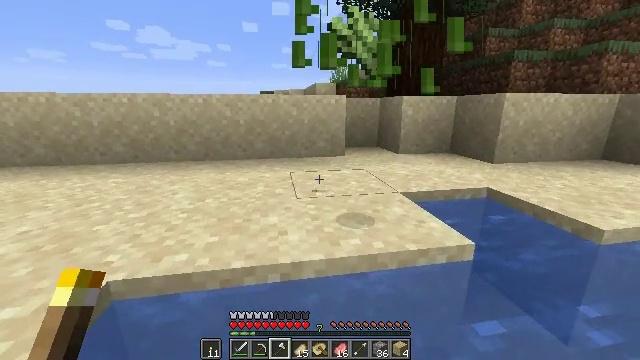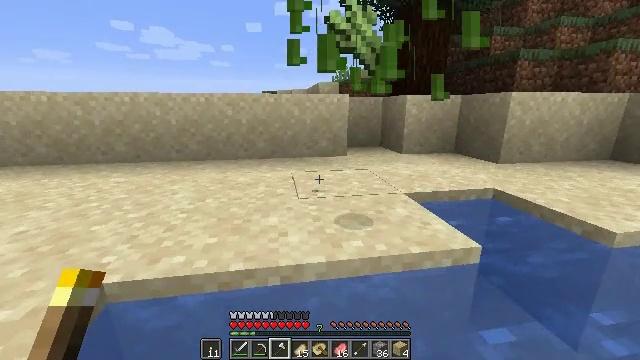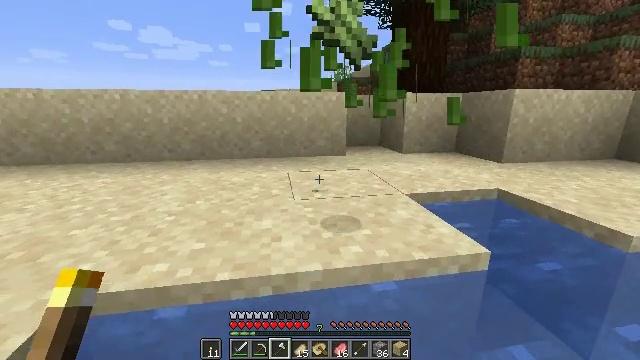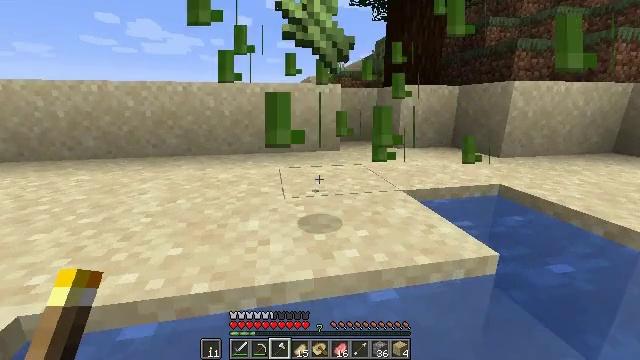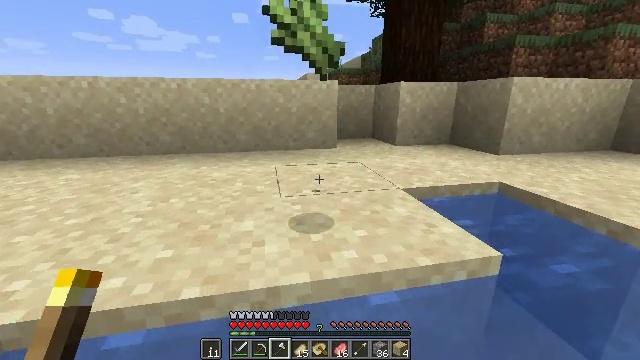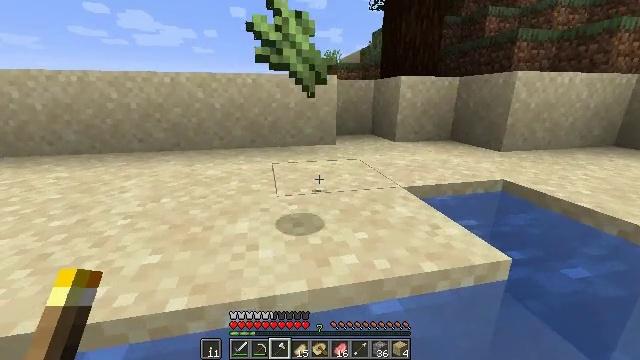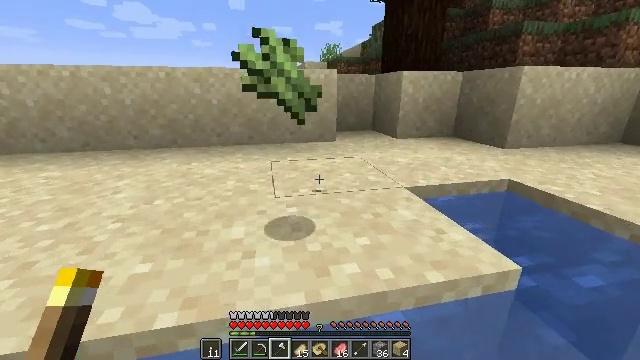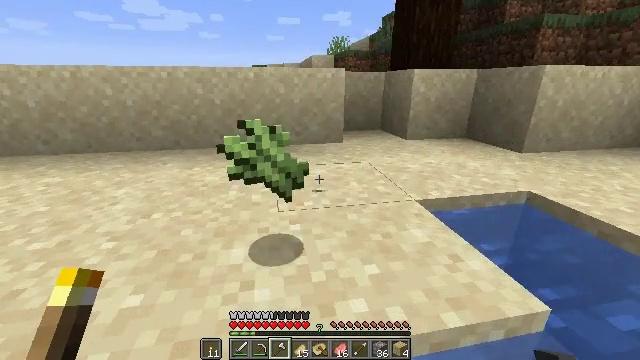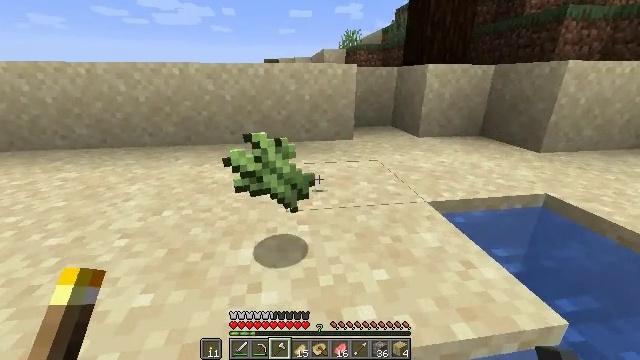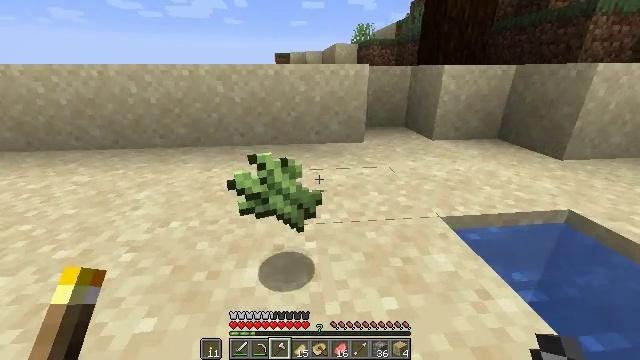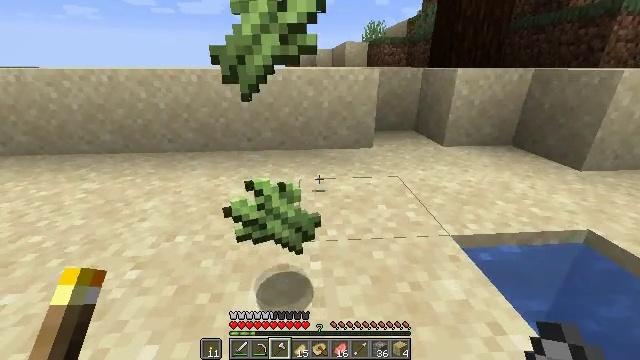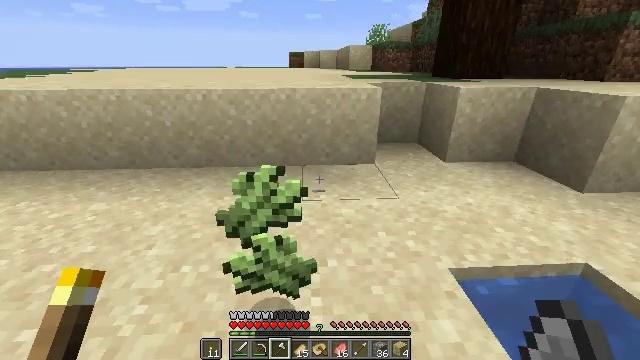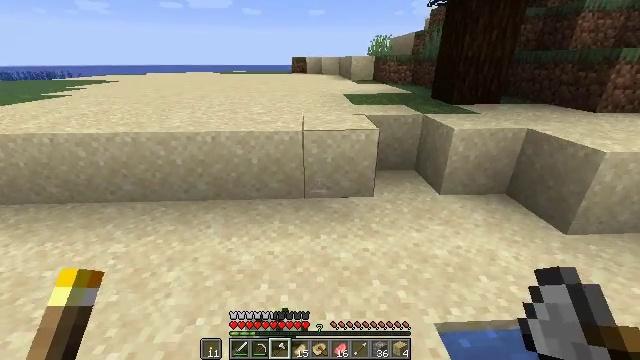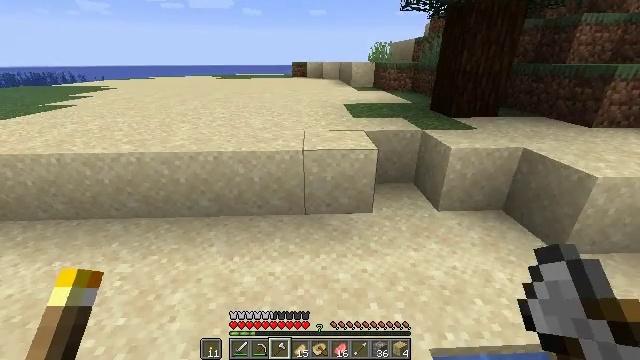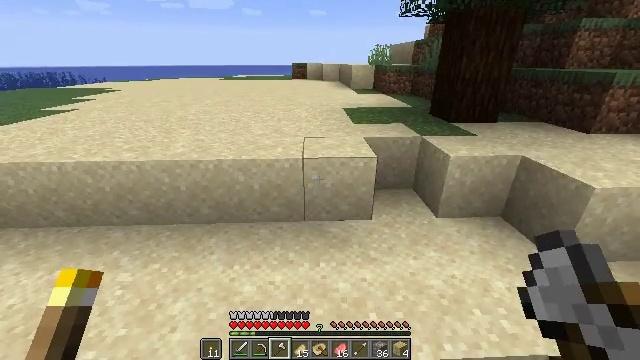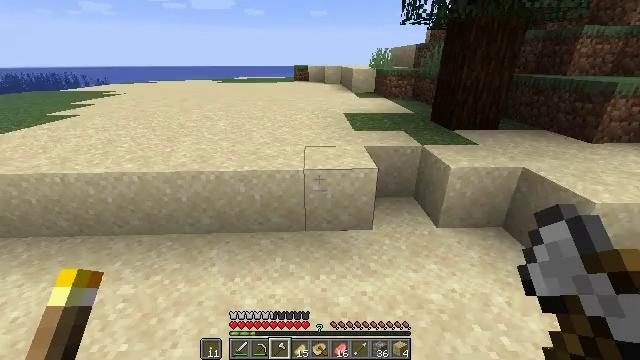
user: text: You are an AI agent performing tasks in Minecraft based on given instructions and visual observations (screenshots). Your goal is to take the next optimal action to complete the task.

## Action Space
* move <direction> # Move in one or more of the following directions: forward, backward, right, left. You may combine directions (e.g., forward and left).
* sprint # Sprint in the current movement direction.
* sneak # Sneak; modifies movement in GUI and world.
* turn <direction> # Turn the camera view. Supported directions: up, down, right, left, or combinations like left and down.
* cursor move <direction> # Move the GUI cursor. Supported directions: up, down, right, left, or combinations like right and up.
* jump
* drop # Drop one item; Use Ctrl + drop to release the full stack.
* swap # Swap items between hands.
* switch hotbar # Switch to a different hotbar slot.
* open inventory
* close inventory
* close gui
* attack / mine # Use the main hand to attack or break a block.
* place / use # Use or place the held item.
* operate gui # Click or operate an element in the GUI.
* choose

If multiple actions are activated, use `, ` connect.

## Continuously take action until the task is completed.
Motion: motion action
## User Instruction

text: Cut down the sugar cane stalks.
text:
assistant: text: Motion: move forward
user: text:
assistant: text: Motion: move forward
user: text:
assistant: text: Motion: move forward, turn right
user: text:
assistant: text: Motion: move forward
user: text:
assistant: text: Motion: move forward, jump
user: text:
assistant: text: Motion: move forward, turn down, jump
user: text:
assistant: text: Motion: move forward, turn left and down, jump
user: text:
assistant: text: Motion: move forward, turn left and down, jump
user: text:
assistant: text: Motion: move forward, turn left and down, jump
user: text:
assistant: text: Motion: move forward, turn left, jump
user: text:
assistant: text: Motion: move forward, jump
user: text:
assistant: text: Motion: move forward, jump
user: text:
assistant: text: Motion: move forward, jump
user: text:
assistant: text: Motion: move forward, jump
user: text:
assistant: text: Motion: move forward, jump
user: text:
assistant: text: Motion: move forward, jump
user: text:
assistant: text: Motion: move forward
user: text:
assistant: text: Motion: move forward
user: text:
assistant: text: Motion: move forward
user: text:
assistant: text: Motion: move forward
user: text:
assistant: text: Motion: move forward, turn right
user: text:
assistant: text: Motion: move forward, turn right and down
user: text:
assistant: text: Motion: move forward, turn right and down
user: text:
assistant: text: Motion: move forward, sprint, turn right
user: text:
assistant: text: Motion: move forward, sprint
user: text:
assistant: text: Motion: move forward, sprint, turn right
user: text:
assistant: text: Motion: move forward, sprint, turn right
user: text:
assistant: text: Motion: move forward, sprint, turn right
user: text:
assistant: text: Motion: move forward, sprint, turn right and up
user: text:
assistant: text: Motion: move forward, sprint, turn right and down